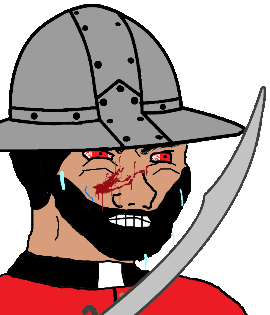
Label: 5_Crying_Wojak